Question: I have <URL> html page and the contents in the page looks like below

I'm trying to fetch the contents in the page into a DataTable and display it to a grid
for example in
'''
<a href='/exodus-5.1/bacon/exodus-5.1-20150612-NIGHTLY-bacon.zip'>exodus-5.1-20150612-NIGHTLY-bacon.zip</a>
'''
I need to get the name of the link as well as the uri too
name : -
uri : - '/exodus-5.1/bacon/exodus-5.1-20150612-NIGHTLY-bacon.zip'
following is what I have ended up
'''
Dim request As HttpWebRequest = HttpWebRequest.Create(url)
request.Method = WebRequestMethods.Http.Get
Dim response As HttpWebResponse = request.GetResponse()
Dim reader As New StreamReader(response.GetResponseStream())
Dim webpageContents As String = reader.ReadToEnd()
response.Close()
'''
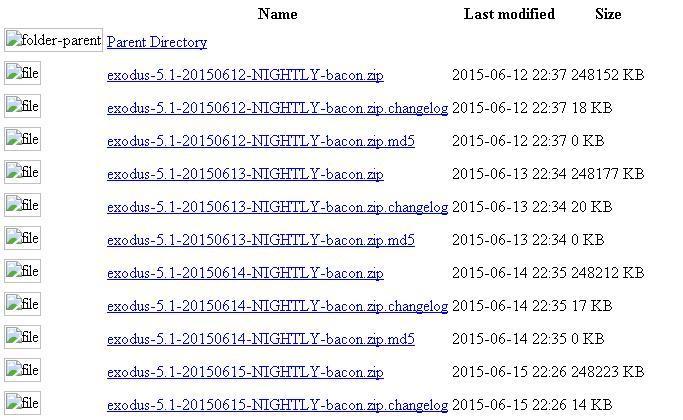
Answer: Although not VB.Net this is a very easy task to achieve using another .Net language F# and the <URL> available via Nuget.
The HTML Type Provider gives you typed access to HTML documents inside Visual Studio, i.e.
'''
// Reference the FSharp.Data Nuget package
#r @".\packages\FSharp.Data.2.2.3\lib
et40\FSharp.Data.dll"
// Type provider over your HTML document specified in yourUrl
type html = FSharp.Data.HtmlProvider<yourUrl>
// Get the rows from the HTML table in the page
let allRows = html.GetSample().Tables.Table1.Rows |> Seq.skip 1
// Skip empty rows
let validRows = allRows |> Seq.where (fun row -> row.Name <> "")
'''
Then load the valid rows into a DataTable:
'''
// Reference the System.Data assembly
#r "System.Data.dll"
// Create a DataTable
let table = new System.Data.DataTable()
// Add column names to the table
for name in ["Parent";"Name";"Last modified";"Size"] do table.Columns.Add(name) |> ignore
// Add row values to the table
for row in validRows do
table.Rows.Add(row.Column1, row.Name, row.''Last modified'', row.Size) |> ignore
'''
and finally show the DataTable on a form:
'''
// Reference the Windows.Forms assembly
#r "System.Windows.Forms.dll"
open System.Windows.Forms
// Create a form
let form = new Form(Width=480,Height=320)
// Initialise a grid
let grid = new DataGridView(Dock=DockStyle.Fill)
form.Controls.Add(grid)
// Set the grid data source with the table
form.Load.Add(fun _ -> grid.DataSource <- table)
form.Show()
'''
Which shows a populated DataGrid in a form: